Field crop: tomato
Growth stage: 1
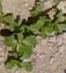
Species: portulaca